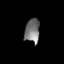
Tissue: skin
Cell type: Epithelial cells
Senescence score: 0.7566
Nuclear area (px): 345
Mean DAPI intensity: 120.878